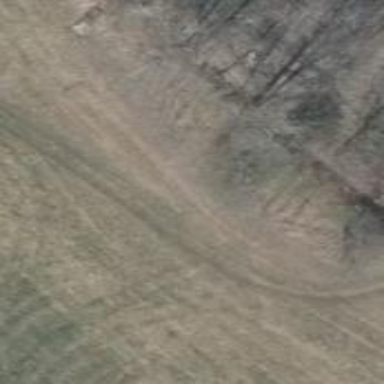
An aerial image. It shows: Grass track with grade5 tracktype.